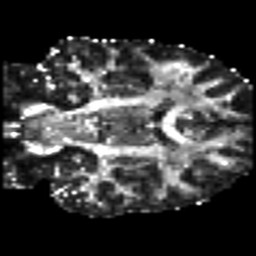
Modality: FA
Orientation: coronal
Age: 28
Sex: male
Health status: ill
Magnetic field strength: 3 T
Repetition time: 8.4 s
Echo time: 0.0926 s